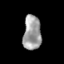
Tissue: skin
Cell type: T cells
Senescence score: 0.2767
Nuclear area (px): 610
Mean DAPI intensity: 157.497